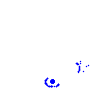
Particle: electron